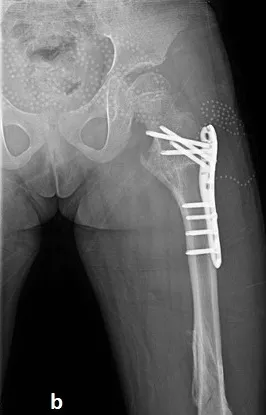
The left proximal femoral fracture united and the shape of the left femoral head was normal.
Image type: radiology (x_ray)